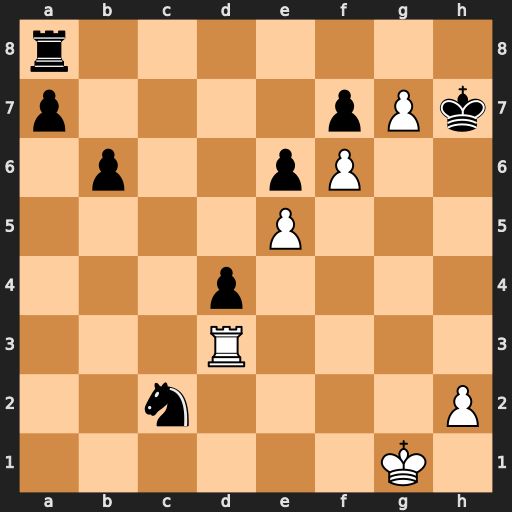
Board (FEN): r7/p4pPk/1p2pP2/4P3/3p4/3R4/2n4P/6K1
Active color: w
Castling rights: -
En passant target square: -
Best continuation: Rh3+ Kg6 Rh8 Rxh8 gxh8=Q